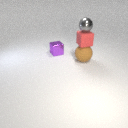
small red rubber cube above large brown rubber sphere